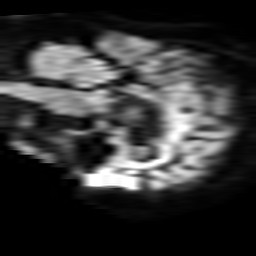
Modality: TRACE
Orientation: sagittal
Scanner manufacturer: philips
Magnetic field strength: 3 T
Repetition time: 3.078 s
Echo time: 0.076 s